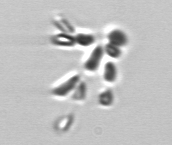
Label: Dinobryon